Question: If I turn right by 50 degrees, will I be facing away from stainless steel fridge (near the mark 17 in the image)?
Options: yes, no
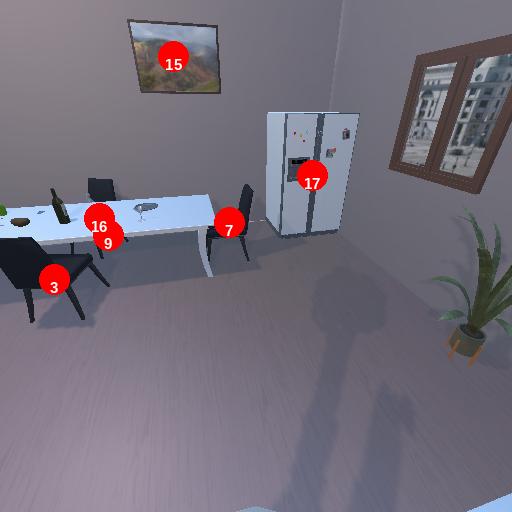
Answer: yes